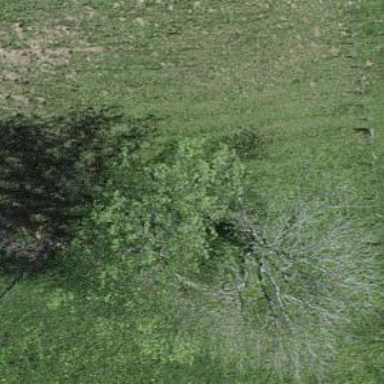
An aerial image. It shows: Beautiful tree in nature.